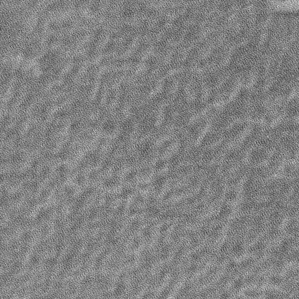
Label: frost